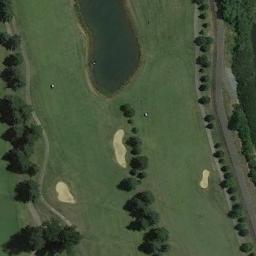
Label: golf_course